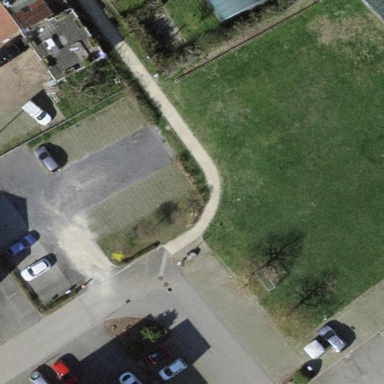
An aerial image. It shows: Parking space.